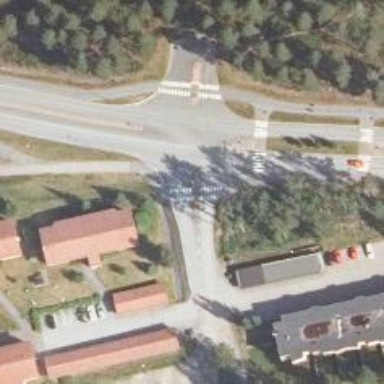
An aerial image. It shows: Marked road crossing.